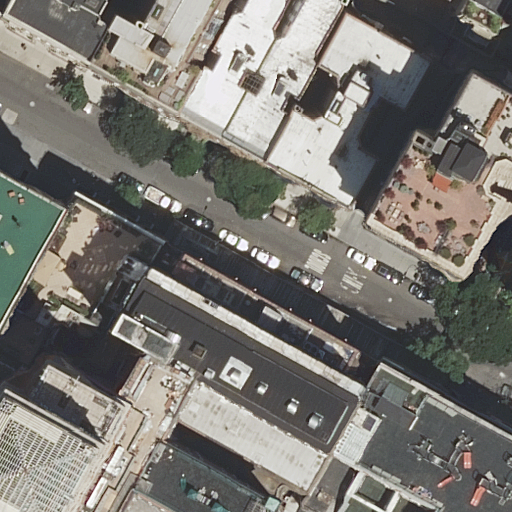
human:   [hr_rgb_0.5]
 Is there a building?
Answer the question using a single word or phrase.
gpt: yes

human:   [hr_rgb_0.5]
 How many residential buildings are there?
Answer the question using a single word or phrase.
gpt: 13

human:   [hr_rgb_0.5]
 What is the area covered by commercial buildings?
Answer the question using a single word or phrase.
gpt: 0m2

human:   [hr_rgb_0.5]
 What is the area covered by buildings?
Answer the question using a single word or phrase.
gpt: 6376m2

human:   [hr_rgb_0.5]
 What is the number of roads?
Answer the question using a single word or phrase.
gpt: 1

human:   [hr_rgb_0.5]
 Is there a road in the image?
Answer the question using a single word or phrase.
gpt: yes

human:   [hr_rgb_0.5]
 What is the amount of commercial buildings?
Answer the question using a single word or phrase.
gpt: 0

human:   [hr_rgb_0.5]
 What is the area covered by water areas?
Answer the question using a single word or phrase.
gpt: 0m2

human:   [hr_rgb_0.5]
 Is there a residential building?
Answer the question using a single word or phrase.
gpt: yes

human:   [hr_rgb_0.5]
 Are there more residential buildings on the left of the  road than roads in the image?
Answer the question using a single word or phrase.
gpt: yes

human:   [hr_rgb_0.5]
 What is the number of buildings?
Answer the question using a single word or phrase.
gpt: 14

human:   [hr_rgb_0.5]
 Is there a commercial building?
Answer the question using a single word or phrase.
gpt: no

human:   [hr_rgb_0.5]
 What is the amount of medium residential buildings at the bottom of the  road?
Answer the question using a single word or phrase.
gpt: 0

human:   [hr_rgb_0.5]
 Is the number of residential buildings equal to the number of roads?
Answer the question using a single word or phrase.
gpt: no

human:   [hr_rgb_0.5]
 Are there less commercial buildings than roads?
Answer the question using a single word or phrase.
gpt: yes

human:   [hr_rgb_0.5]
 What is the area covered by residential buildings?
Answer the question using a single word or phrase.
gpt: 5548m2

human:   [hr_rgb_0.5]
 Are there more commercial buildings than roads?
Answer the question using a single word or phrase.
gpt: no

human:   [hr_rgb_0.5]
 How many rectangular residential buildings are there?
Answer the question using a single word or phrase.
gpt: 5

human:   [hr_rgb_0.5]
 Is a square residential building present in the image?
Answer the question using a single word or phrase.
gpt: no

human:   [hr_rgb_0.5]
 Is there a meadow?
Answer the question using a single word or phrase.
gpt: no

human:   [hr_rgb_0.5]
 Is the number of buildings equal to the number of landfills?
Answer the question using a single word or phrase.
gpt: no

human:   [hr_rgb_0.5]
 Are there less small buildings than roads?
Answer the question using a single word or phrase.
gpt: no

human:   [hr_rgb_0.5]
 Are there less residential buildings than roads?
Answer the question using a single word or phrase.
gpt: no

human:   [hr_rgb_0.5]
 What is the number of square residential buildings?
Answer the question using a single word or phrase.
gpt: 0

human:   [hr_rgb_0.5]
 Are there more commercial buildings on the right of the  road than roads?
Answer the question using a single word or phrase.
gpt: no

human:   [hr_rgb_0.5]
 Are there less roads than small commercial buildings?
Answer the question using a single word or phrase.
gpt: no

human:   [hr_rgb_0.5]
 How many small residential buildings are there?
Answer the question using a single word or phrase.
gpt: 3

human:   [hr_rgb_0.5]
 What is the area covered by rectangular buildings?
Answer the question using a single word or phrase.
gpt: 1782m2

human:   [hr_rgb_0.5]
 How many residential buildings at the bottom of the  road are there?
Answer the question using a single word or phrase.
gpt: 2

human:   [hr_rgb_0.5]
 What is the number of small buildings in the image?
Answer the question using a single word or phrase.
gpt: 3

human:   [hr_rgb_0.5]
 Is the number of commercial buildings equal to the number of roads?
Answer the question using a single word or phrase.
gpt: no

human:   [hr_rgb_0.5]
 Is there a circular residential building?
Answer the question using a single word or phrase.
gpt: no

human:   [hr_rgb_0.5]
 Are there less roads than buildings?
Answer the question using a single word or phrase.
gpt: yes

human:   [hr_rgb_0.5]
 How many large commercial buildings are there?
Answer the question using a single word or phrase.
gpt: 0

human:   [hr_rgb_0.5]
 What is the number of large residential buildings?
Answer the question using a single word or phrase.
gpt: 4

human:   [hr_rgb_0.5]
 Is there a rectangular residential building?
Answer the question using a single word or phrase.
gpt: yes

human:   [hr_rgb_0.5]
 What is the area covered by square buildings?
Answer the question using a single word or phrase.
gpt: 0m2

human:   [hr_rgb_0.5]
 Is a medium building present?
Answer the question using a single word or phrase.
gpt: yes

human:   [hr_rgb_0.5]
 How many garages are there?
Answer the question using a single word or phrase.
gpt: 0

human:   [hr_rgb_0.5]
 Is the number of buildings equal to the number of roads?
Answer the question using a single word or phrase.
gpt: no

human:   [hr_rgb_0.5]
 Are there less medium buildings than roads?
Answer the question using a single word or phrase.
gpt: no

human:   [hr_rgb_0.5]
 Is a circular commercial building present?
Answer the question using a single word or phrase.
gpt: no

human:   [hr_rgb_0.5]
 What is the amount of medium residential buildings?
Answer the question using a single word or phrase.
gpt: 6

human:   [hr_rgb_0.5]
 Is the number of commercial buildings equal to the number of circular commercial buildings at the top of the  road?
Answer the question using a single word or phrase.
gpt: yes

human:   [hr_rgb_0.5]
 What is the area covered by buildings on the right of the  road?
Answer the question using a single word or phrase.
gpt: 2060m2

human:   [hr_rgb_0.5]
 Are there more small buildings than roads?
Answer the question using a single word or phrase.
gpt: yes

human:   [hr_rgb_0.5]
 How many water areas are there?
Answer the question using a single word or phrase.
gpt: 0

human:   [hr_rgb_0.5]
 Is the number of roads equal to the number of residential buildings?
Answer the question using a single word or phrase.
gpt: no

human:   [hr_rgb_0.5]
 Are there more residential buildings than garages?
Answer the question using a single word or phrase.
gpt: yes

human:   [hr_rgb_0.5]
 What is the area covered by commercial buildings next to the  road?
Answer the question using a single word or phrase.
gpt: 0m2

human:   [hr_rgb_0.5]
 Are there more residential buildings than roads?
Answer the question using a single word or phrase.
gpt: yes

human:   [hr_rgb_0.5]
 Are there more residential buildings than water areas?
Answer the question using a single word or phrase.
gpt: yes

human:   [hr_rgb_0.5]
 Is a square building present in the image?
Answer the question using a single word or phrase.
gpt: no

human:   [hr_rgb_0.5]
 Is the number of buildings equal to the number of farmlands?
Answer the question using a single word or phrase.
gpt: no

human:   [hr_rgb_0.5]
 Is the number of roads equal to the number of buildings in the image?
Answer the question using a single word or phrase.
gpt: no

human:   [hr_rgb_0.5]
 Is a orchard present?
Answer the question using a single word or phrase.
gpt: no

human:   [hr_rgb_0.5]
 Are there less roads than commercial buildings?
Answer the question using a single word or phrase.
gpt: no

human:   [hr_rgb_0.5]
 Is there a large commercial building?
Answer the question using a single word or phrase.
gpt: no

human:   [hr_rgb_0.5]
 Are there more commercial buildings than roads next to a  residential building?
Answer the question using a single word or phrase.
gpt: no

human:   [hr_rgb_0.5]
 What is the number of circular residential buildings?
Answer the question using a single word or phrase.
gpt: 0

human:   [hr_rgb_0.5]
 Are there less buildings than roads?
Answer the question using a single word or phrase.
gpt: no

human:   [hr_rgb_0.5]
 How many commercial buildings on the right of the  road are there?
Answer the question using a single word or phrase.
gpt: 0

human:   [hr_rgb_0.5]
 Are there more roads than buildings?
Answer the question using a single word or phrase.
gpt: no

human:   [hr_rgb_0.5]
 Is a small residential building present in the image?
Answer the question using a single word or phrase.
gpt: yes